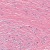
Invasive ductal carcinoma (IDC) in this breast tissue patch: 0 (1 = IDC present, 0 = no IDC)